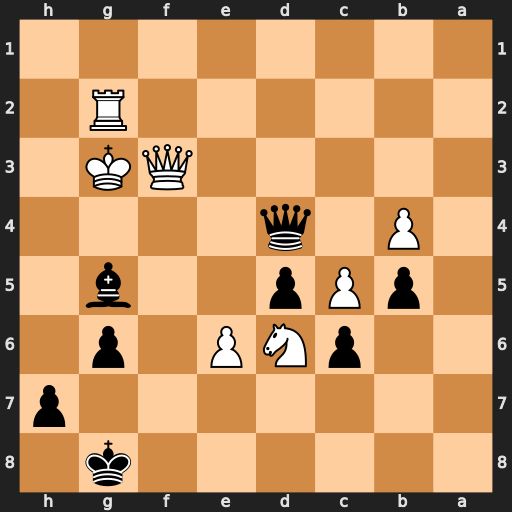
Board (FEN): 6k1/7p/2pNP1p1/1pPp2b1/1P1q4/5QK1/6R1/8
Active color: b
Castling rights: -
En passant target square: -
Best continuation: Qh4#